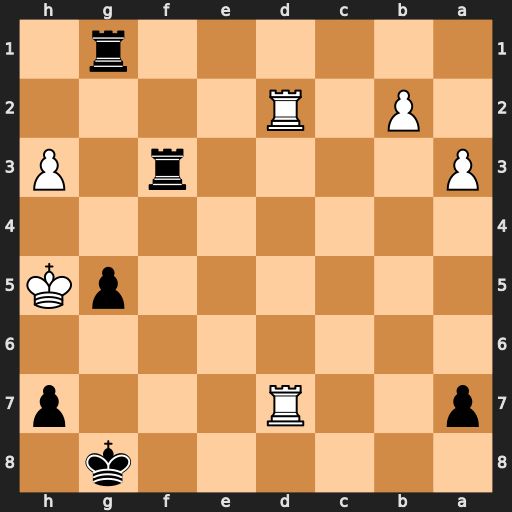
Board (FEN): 6k1/p2R3p/8/6pK/8/P4r1P/1P1R4/6r1
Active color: b
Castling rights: -
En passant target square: -
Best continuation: Rxh3#